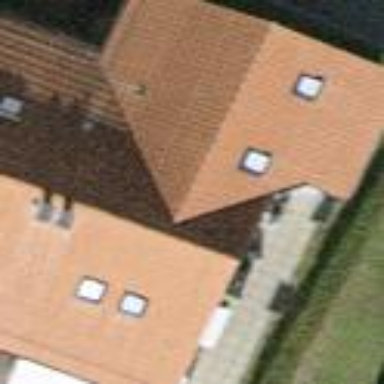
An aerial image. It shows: Building with tile roof.